Question: I want to get all order id numbers for selected customer which not paid till now, my data show as following:

What I want is Write a SELECT statement that answers this question:
'''
select orderID
from order
where customer id = @custID
and Total cashmovementValue
for current order id
is less than total (sold quantity * salePrice )
for current order id
'''
How to do it?
Thanks.
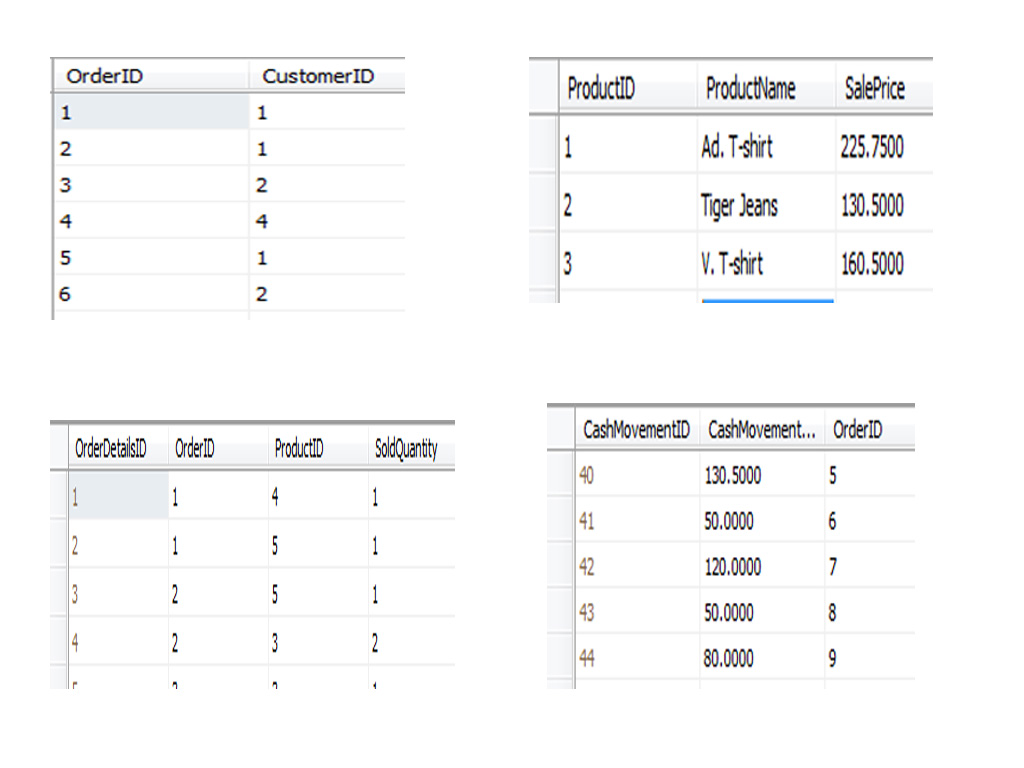
Answer: You need to compare the sum of each order line with the sum of each payment per order. <URL> and a few sub-queries is what you need to get the job done.
Something like this should work:
'''
SELECT
O.OrderID
FROM [Order] O
INNER JOIN (
-- Add up cost per order
SELECT
OrderID,
SUM(SoldQuantity * P.SalePrice) AS Total
FROM OrderLine
INNER JOIN Product P ON P.ProductID = OrderLine.ProductID
GROUP BY OrderID
) OL ON OL.OrderID = O.OrderID
LEFT JOIN (
-- Add up total amount paid per order
SELECT
OrderID,
SUM(CashMovementValue) AS Total
FROM CashMovement
GROUP BY OrderID
) C ON C.OrderID = O.OrderID
WHERE
O.CustomerID = @custID
AND ( C.OrderID IS NULL OR C.Total < OL.Total )
'''
I've just noticed you're not storing the sale price on each order line. I've updated my answer accordingly, but this is a very bad idea. What will happen to your old orders if the price of an item changes? It is okay (and actually best practice) to denormalise the data by storing the price at the time of sale on each order line.